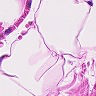
Metastatic tissue present: no